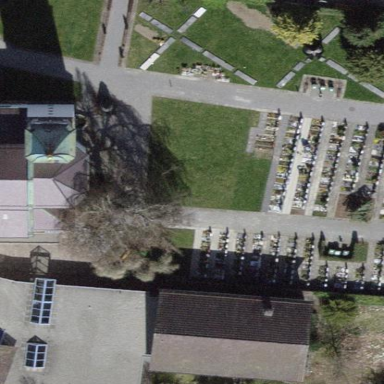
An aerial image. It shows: Cemetery.